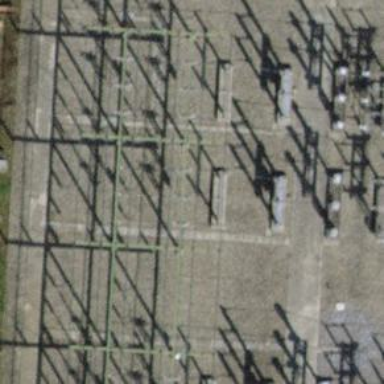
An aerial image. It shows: Insulator used in power equipment.